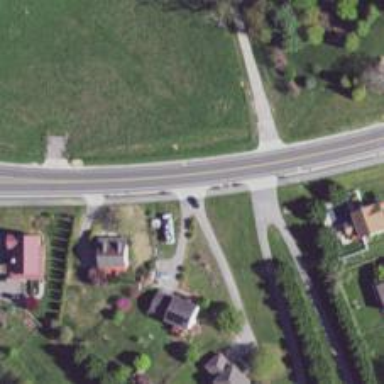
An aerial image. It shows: Unmarked road crossing.